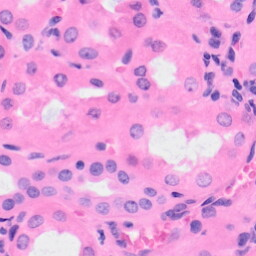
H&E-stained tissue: Kidney